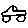
Label: car